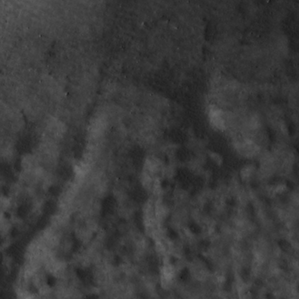
Label: non_frost